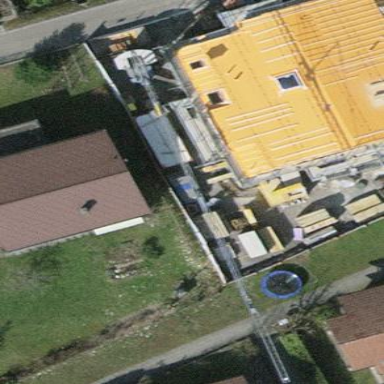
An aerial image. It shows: Detached building.